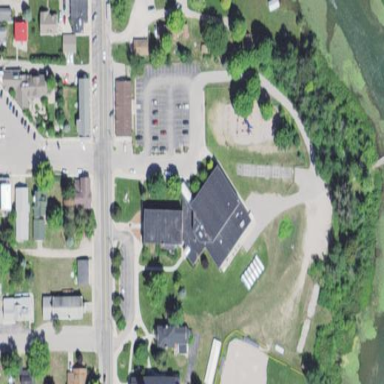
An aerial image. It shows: School building or complex.